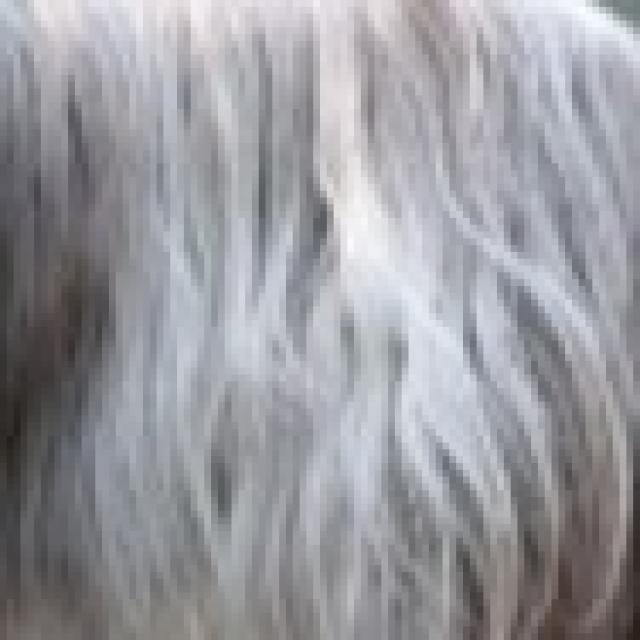
Healthy canine skin — no visible lesions, inflammation, or abnormalities. The skin and coat appear normal.